Field crop: maize
Growth stage: 2
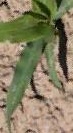
Species: maize